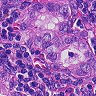
Metastatic tissue present: yes